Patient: sex F, age 60
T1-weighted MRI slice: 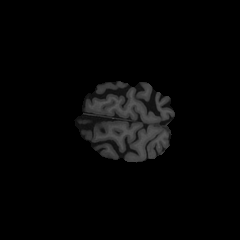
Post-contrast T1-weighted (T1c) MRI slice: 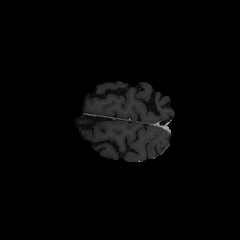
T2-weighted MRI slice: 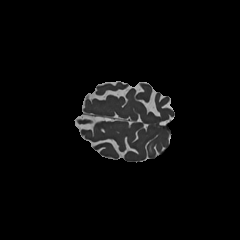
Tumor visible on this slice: no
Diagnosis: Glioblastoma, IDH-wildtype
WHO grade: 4